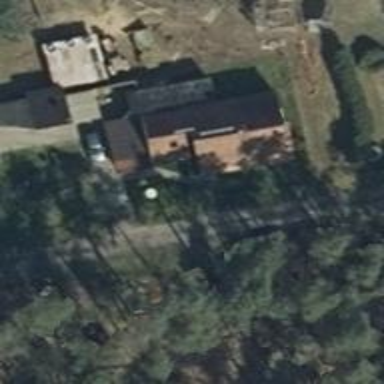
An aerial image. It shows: Simple house.